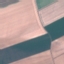
Land use / land cover: AnnualCrop